Question: so i'm making a basic weather app using pygame and im having a problem with the gui
so all the code works fine but the window doesnt properly show
here is the code:
'''
import ast, sys
import pygame
from pygame.locals import *
import inputbox
import get_info
class Weather():
def __init__(self):
self.zip = '99354'
self.get_info()
pygame.font.init()
self.state = 2
self.font = pygame.font.Font("resources\Sansation_Light.ttf", 16)
self.font_render()
self.bg = pygame.image.load('resources/background.png')
self.refresh = pygame.image.load('resources/button1.png')
self.refresh_r = self.refresh.get_bounding_rect()
self.refresh_r.x, self.refresh_r.y = (155,550)
self.chg_zip = pygame.image.load('resources/button2.png')
self.chg_zip_r = self.chg_zip.get_bounding_rect()
self.chg_zip_r.x, self.chg_zip_r.y = (20,135)
self.main()
def font_render(self):
self.current_img = pygame.image.load('resources/%s.png'%self.weather)
self.cur_temp = self.font.render(self.temp, 0, (255,255,255))
self.cur_weather = self.font.render(self.weather, 0, (255,255,255))
self.updated = self.font.render(self.update[0], 0, (255,255,255))
self.updated2 = self.font.render(self.update[2], 0, (255,255,255))
self.ref_text = self.font.render("Refresh", 0, (255,255,255))
self.zip_text = self.font.render("Change Zip", 0, (255,255,255))
def Draw(self):
self.screen.blit(self.bg,(0,0))
self.screen.blit(self.refresh,(155,550))
self.screen.blit(self.ref_text,(200,560))
self.screen.blit(self.chg_zip,(20,135))
self.screen.blit(self.zip_text,(40,140))
self.screen.blit(self.radar_img,(12,175))
self.screen.blit(self.updated,(100,500))
self.screen.blit(self.updated2,(175,525))
self.screen.blit(self.current_img,(20,20))
self.screen.blit(self.cur_temp,(150,50))
self.screen.blit(self.cur_weather,(150,70))
row = 25
for i in range(0,5):
stat_str = str(self.info[0][i][0])+' : '+ str(self.info[0][i][1])
self.cur_stats = self.font.render(stat_str, 0, (255,255,255))
self.screen.blit(self.cur_stats,(275,row))
row+=25
def button(self):
if self.refresh_r.collidepoint(pygame.mouse.get_pos()) and pygame.mouse.get_pressed()[0]:
self.get_info()
if self.chg_zip_r.collidepoint(pygame.mouse.get_pos()) and pygame.mouse.get_pressed()[0]:
self.state = 1
def get_zip(self):
self.screen.blit(self.bg,(0,0))
self.zip = inputbox.ask(self.screen,"Zipcode")
self.__init__()
self.screen.blit(self.bg,(0,0))
self.state = 2
def get_info(self):
get_info.get_info(self.zip)
print "done"
with open('info.txt','r') as info:
fore_info = info.read()
weather = ast.literal_eval(fore_info)
current = weather[0]
self.info = weather[1]
forecast = weather[2]
self.place = weather[3]
self.update = self.place.strip().split('.')
self.temp = current[0]
self.weather = current[1]
self.radar_img = pygame.image.load('radar.jpg')
def main(self):
clock = pygame.time.Clock()
self.screen = pygame.display.set_mode((475,600))
pygame.display.set_caption('Weather')
while True:
clock.tick(45)
for event in pygame.event.get():
if event.type == QUIT:
sys.exit()
if self.state == 1:
self.get_zip()
else:
self.Draw()
self.button()
Weather()
'''
i know my code is very sloppy and not the best but it still works except when i run it this is what the window looks like:

it shows what ever is behind it until you drag another window over it or you min and max it then it shows what i should
so how should i change my code so that it pops up and shows properly
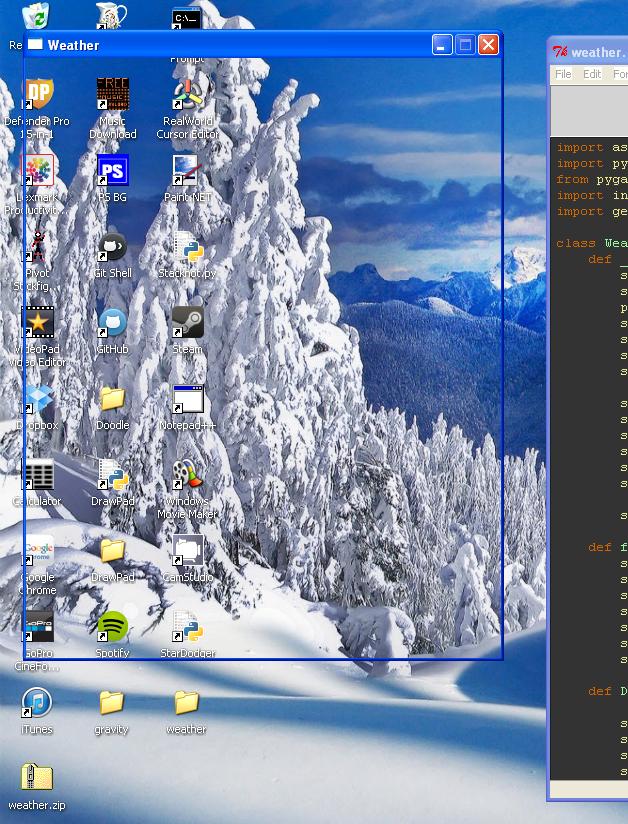
Answer: It's probably because you never call 'pygame.display.flip()'